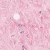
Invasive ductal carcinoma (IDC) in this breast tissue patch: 0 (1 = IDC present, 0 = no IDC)